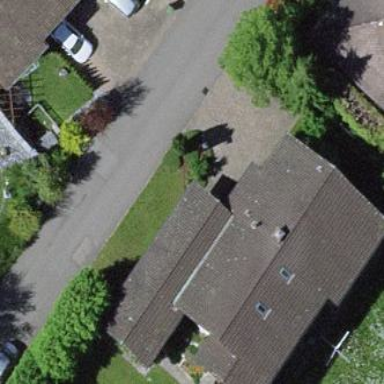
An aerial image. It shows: Simple house.